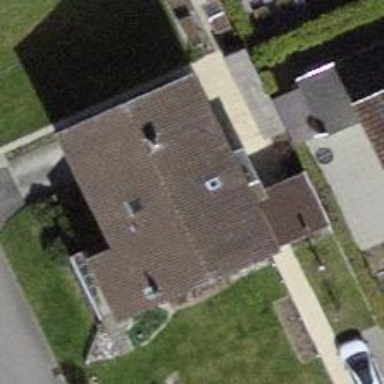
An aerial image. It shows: Building with tile roof.